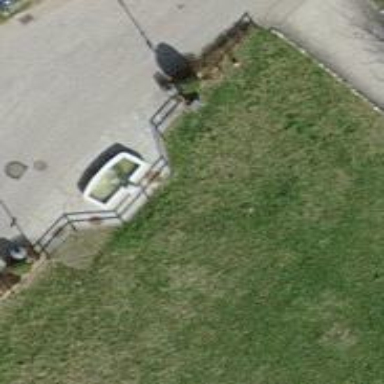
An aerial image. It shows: Beautiful fountain.